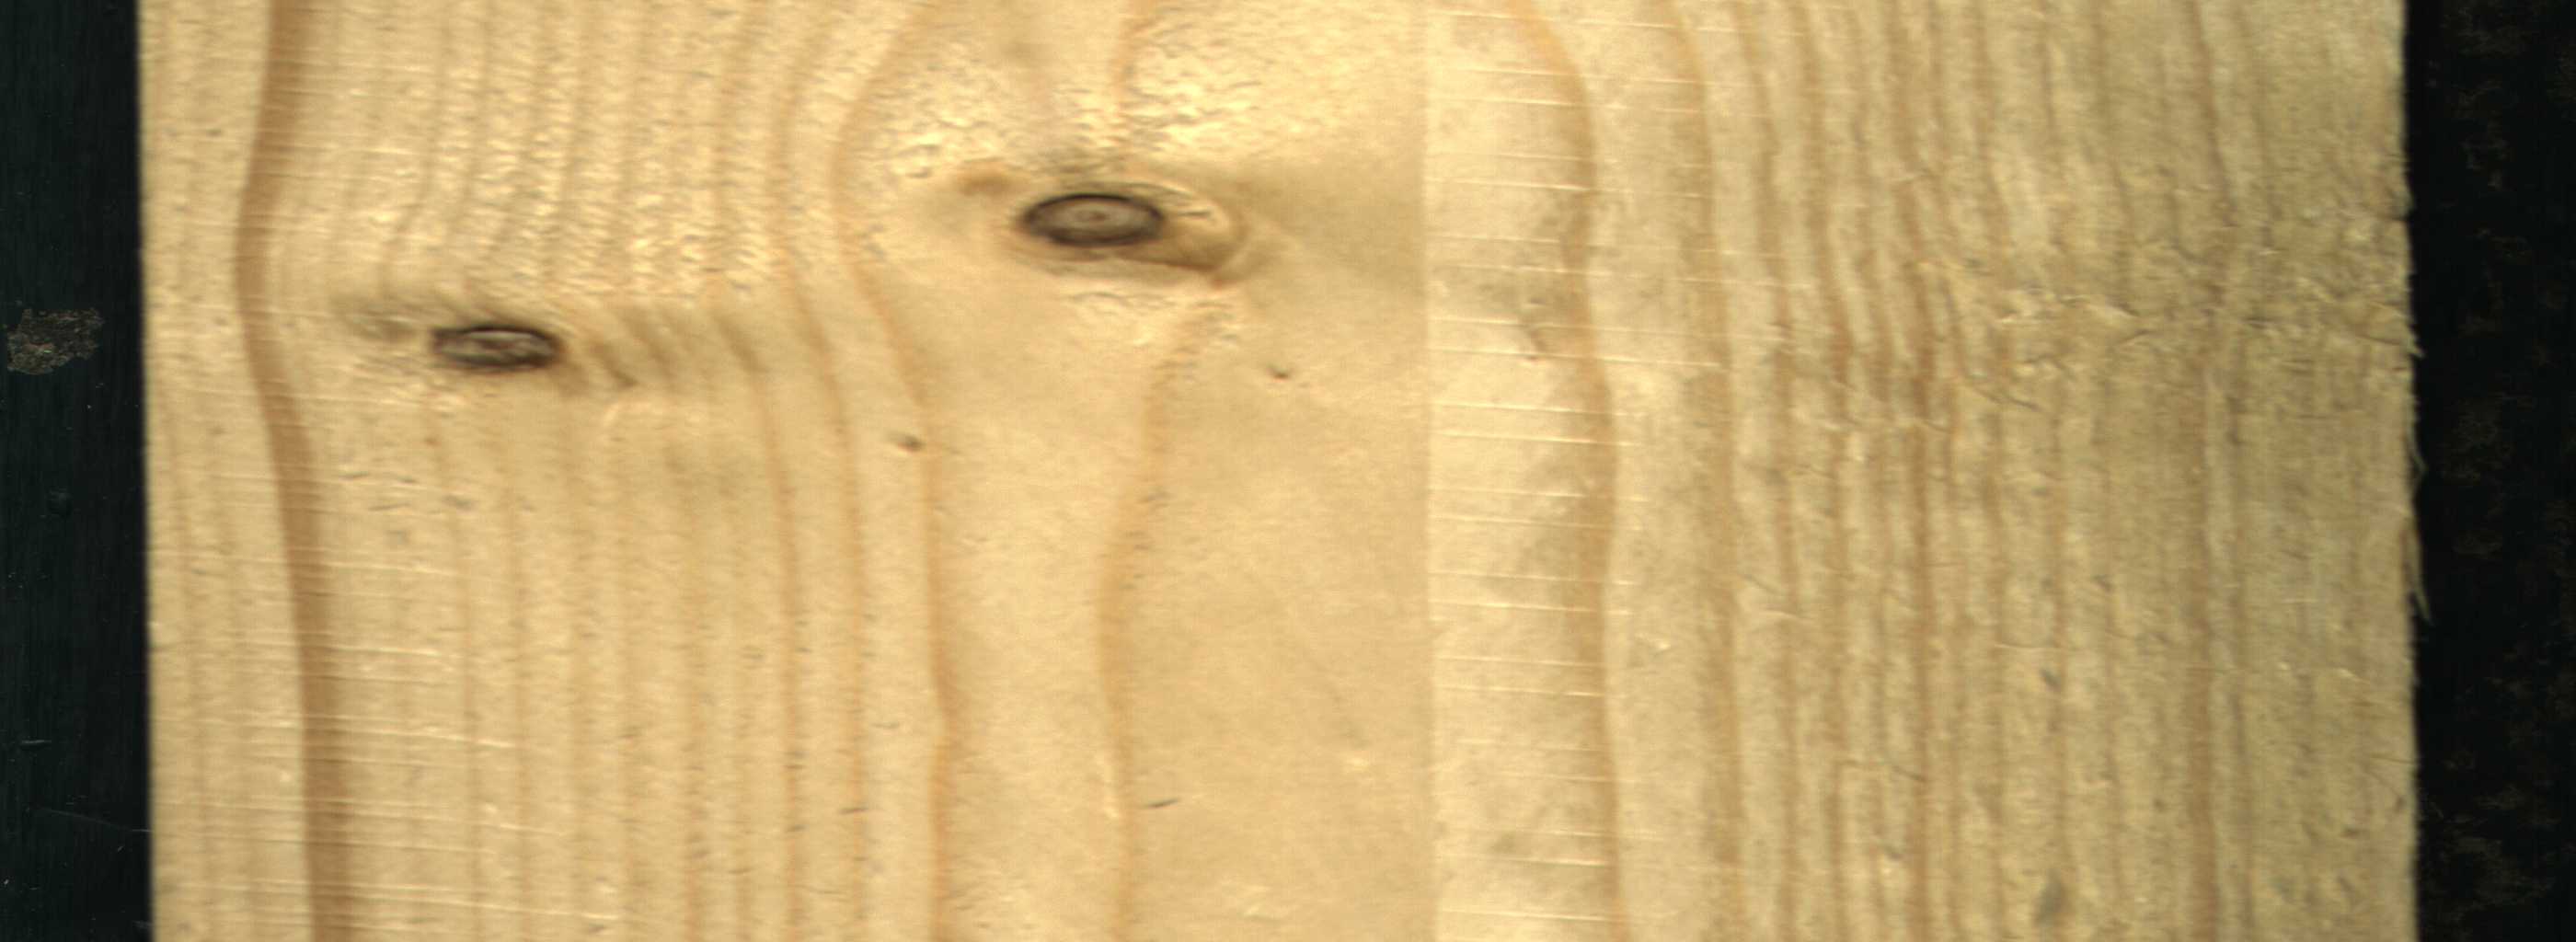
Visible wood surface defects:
Quartzity
Dead_Knot
Dead_Knot